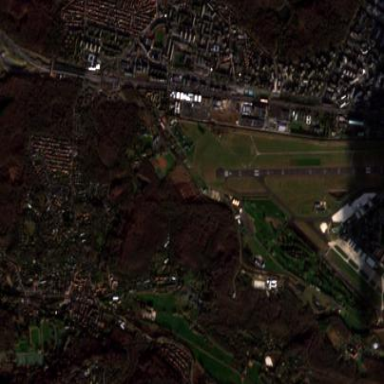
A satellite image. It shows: Military airfield located within aerodrome.